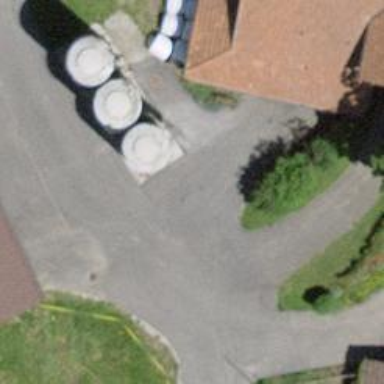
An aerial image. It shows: Silo.